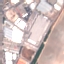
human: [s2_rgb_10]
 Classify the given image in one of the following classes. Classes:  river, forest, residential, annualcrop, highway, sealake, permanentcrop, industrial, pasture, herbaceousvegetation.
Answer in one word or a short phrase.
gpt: Industrial